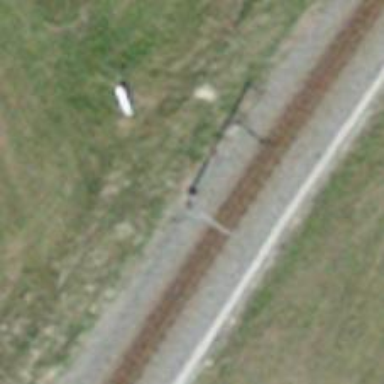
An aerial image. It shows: Catenary mast for power lines.